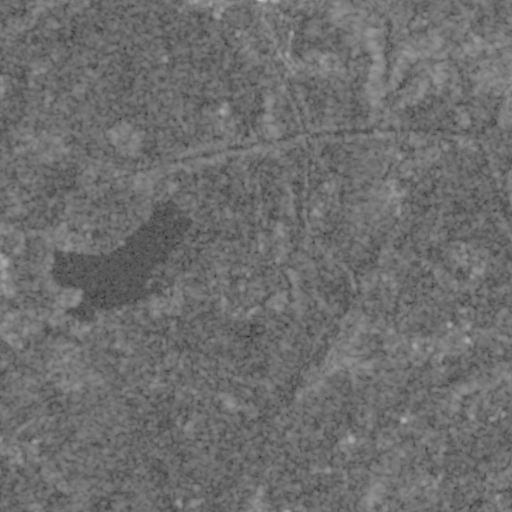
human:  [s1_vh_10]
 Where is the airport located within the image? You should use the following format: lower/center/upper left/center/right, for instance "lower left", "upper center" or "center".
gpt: The airport is located in the upper left of the image.
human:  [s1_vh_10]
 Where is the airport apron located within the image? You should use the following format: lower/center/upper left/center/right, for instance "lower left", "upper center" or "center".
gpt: The airport apron is located in the upper left of the image.
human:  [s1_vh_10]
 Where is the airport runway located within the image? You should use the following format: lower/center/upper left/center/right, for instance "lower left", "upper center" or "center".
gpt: The airport runway is located in the upper left of the image.
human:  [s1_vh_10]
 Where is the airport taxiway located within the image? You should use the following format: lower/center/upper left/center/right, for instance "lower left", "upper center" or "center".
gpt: The airport taxiway is located in the upper left of the image.
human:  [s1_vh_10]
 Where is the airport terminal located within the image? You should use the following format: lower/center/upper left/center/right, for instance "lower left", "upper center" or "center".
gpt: The airport terminal is located in the upper left of the image.
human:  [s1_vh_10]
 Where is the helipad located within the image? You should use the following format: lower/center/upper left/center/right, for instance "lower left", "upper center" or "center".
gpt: The helipad is located in the upper left of the image.
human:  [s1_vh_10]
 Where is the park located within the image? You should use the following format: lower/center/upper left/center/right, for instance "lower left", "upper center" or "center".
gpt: The park is located in the upper left of the image.
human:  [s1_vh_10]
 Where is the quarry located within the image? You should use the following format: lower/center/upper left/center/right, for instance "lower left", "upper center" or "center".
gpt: The quarry is located in the right of the image.
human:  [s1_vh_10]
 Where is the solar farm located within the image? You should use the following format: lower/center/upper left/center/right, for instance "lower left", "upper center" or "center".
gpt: The solar farm is located in the upper right of the image.
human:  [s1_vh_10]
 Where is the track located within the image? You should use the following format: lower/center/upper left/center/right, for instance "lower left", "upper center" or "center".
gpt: There is no track in the image.

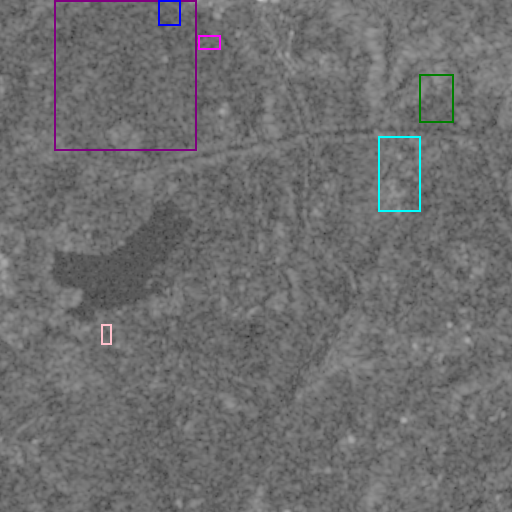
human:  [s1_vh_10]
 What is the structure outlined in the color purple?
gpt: The structure outlined in purple is an airport.
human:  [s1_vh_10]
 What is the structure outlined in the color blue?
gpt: The structure outlined in blue is an airport apron.
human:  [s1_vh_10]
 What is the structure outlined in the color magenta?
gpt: The structure outlined in magenta is a park.
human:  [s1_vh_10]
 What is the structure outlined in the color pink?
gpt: The structure outlined in pink is a parking lot.
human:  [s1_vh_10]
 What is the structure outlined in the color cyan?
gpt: The structure outlined in cyan is a quarry.
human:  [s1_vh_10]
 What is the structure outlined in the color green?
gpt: The structure outlined in green is a solar farm.
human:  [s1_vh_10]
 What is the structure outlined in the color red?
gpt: There is no red outline.